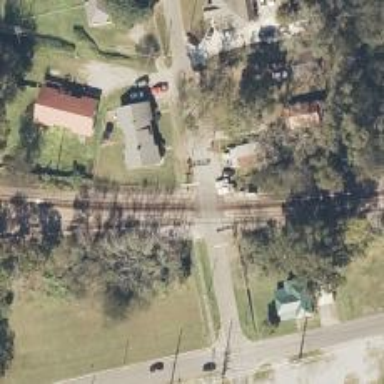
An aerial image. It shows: Level crossing with lights on the railway.